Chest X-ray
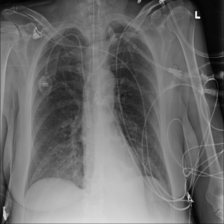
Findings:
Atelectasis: negative
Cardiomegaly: negative
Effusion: negative
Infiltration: positive
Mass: negative
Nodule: negative
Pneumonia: negative
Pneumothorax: negative
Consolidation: negative
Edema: negative
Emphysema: negative
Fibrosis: negative
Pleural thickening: negative
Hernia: negative